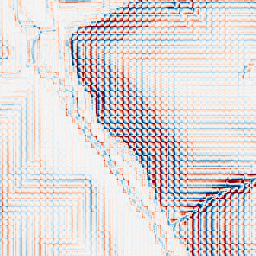
Category: wavelet
Decomposition family: wavelet_biorthogonal
Decomposition parameters: wavelet: bior1.3
level: 3
Upsampling method: fft_zeropad
Upsampling parameters: scale: 8
Upsampling scale: 8